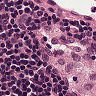
Metastatic tissue present: no